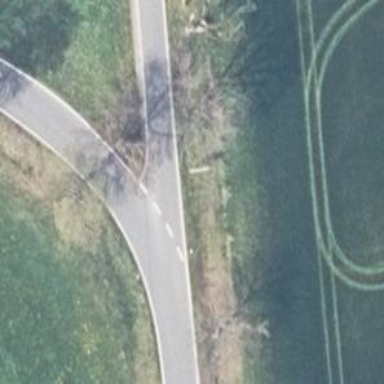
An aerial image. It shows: Road with "give way" sign.